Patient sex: M
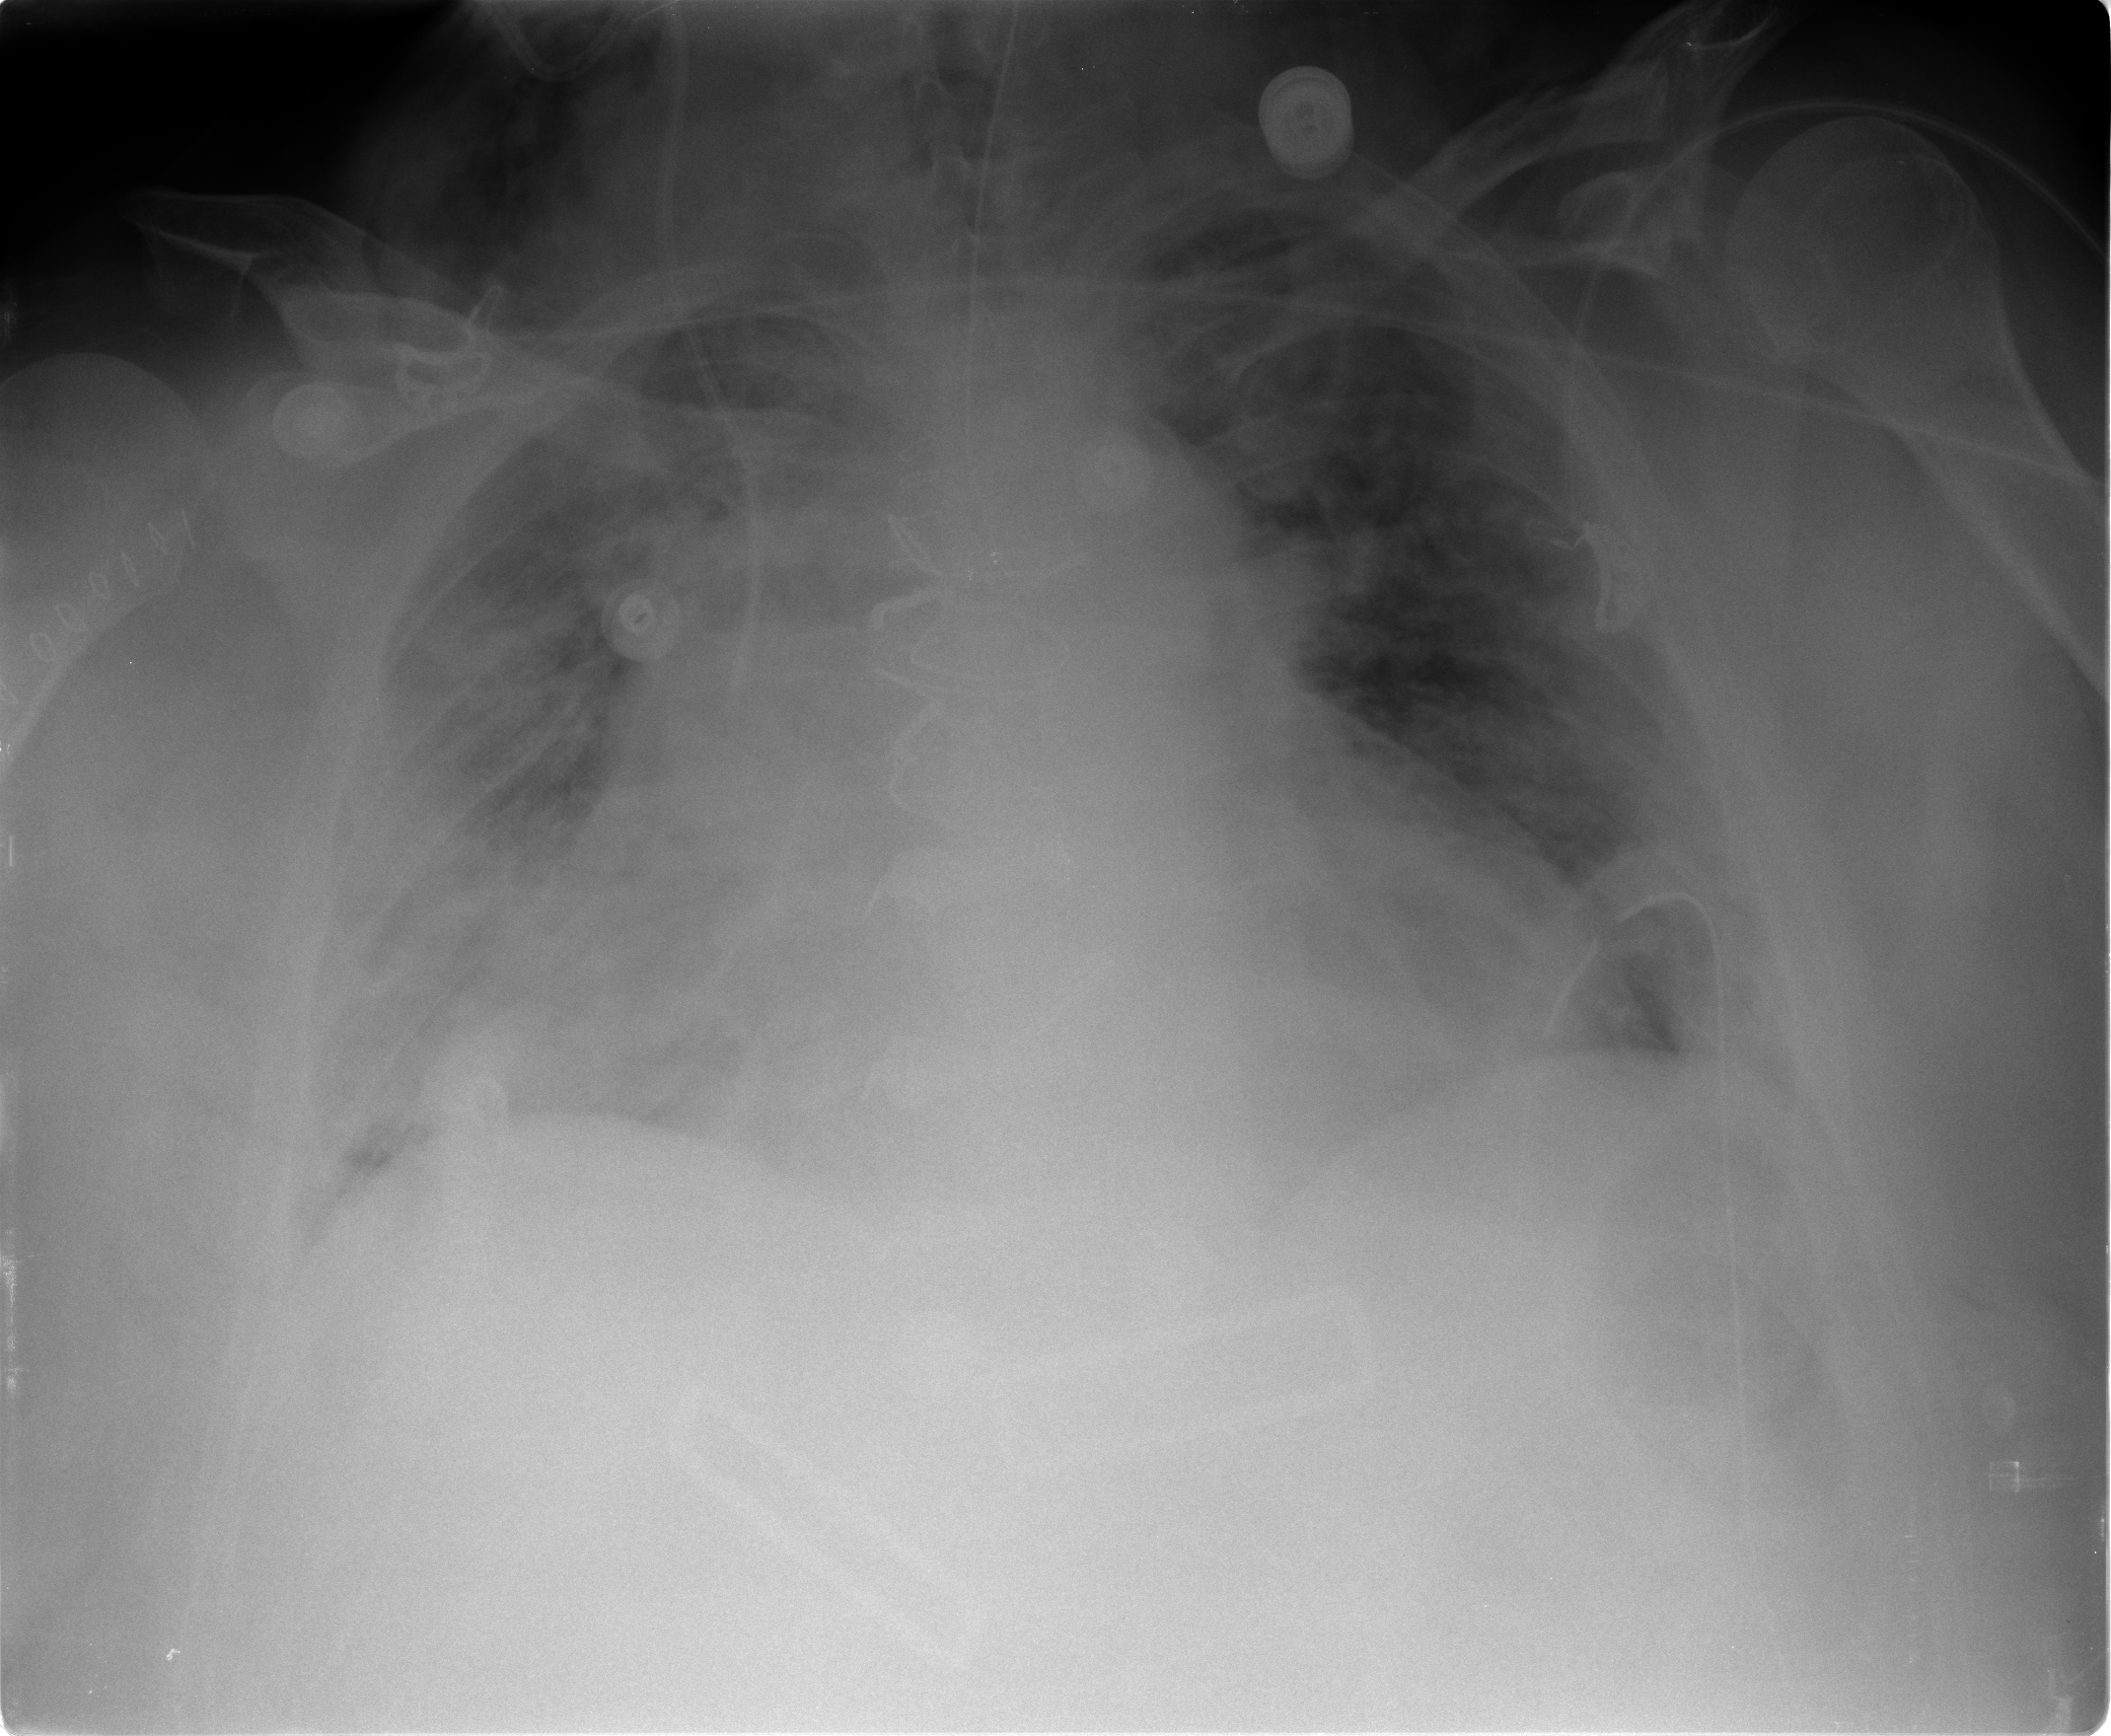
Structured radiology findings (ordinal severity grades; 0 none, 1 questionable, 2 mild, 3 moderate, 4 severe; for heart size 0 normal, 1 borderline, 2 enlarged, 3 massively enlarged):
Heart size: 3
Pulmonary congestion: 2
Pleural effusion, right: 2
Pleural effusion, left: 2
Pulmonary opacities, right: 3
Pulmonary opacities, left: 2
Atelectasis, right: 3
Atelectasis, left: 3